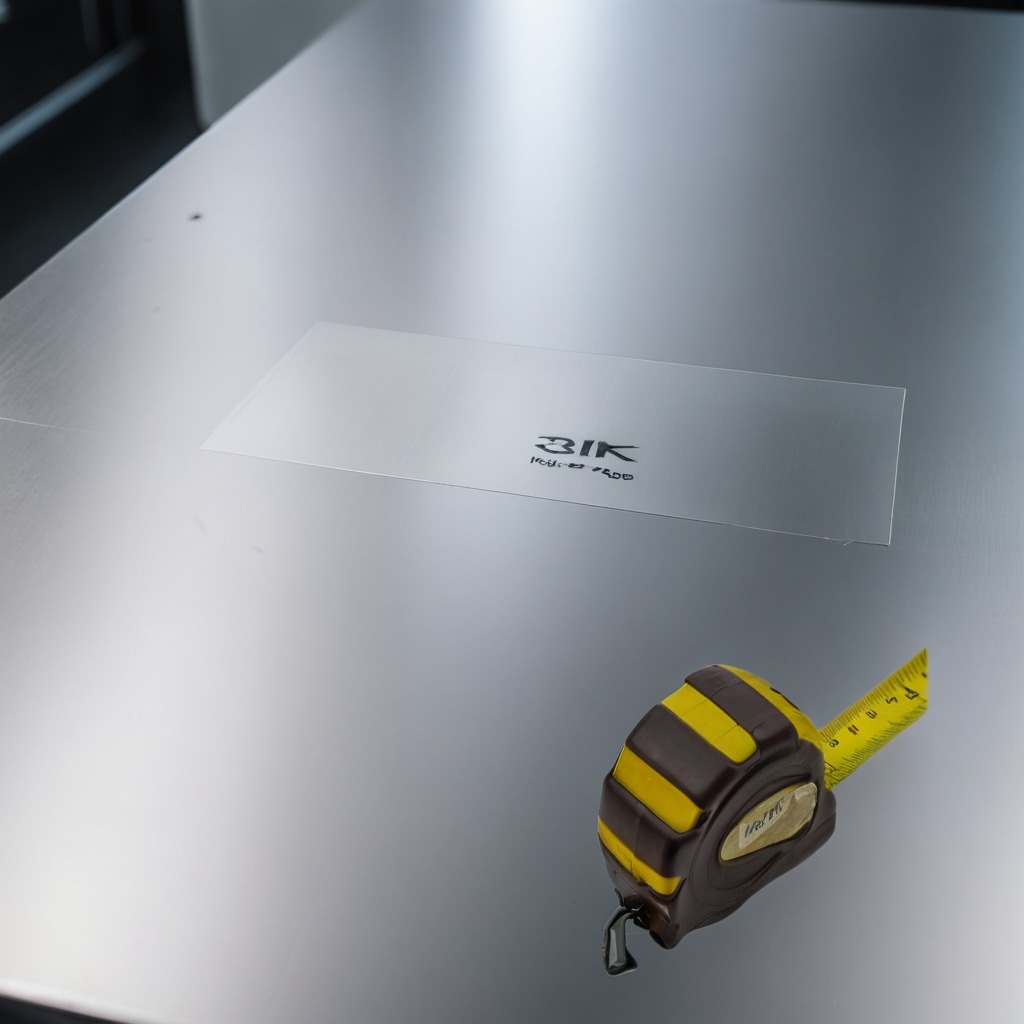
A measuring tape is lying on a stainless steel table in a high-end prototyping lab.